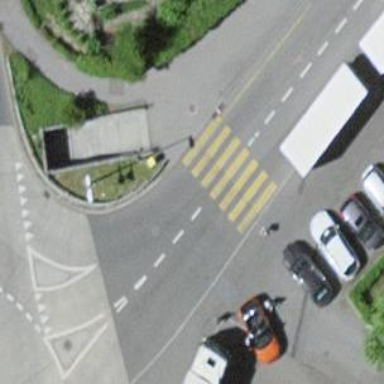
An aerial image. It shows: Kerb serving as barrier.